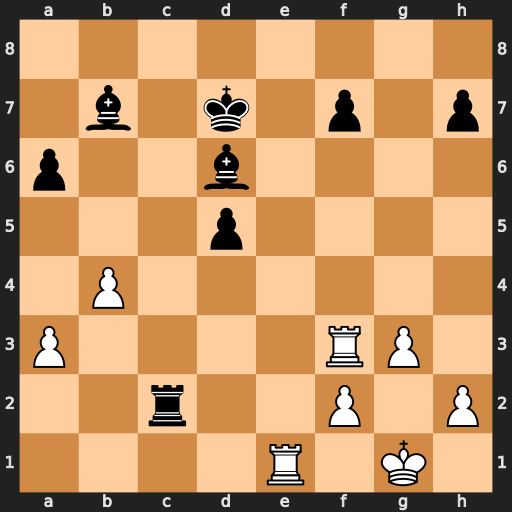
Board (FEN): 8/1b1k1p1p/p2b4/3p4/1P6/P4RP1/2r2P1P/4R1K1
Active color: w
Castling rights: -
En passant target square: -
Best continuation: Rxf7+ Kc6 Re6 d4 Rxb7 Kxb7 Rxd6